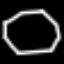
Label: octagon